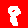
Digit: 8